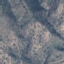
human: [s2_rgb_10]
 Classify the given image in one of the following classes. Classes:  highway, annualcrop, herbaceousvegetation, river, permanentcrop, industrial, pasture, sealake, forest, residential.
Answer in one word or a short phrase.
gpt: HerbaceousVegetation